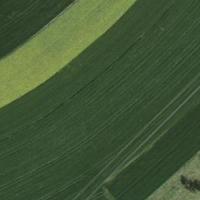
EUNIS habitat code: 52
Species observed at this site:
Linaria vulgaris
Euphorbia lathyris